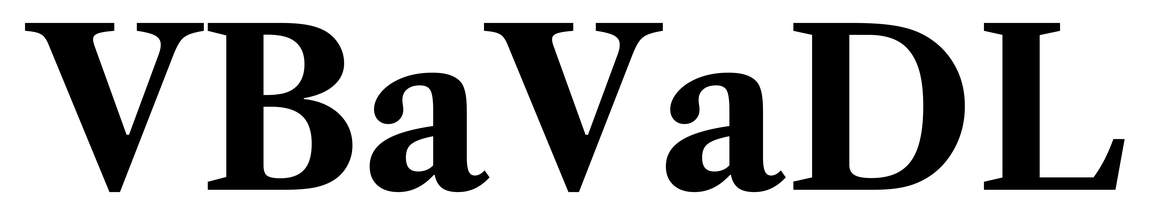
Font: LibreCaslonText_Bold